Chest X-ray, AP view. Patient: 44 years old, sex M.
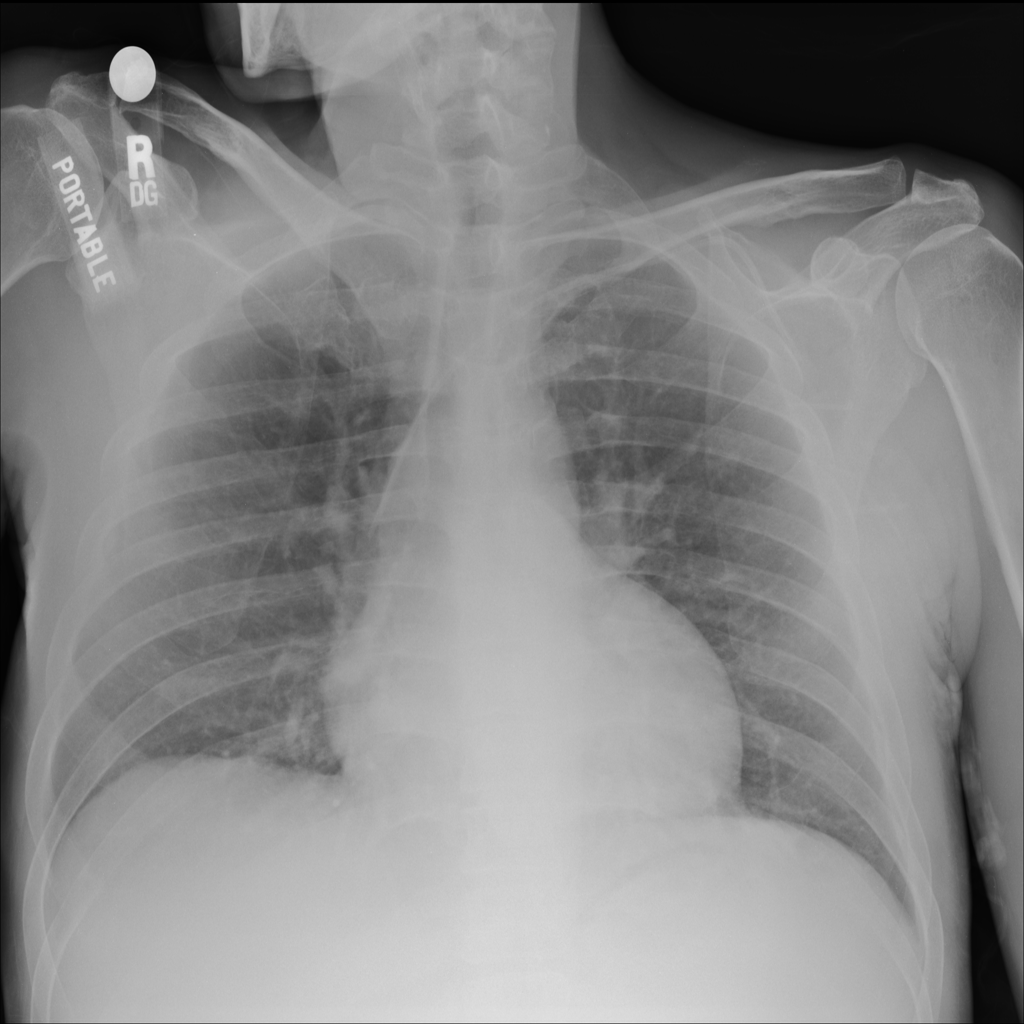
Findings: No Finding